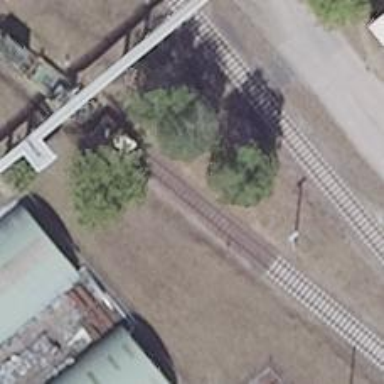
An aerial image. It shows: Railway yard used for servicing trains.